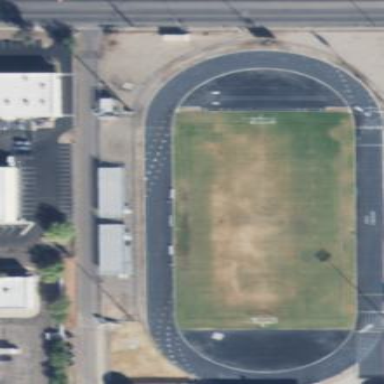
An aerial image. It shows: American football pitch for leisure and sport activities.